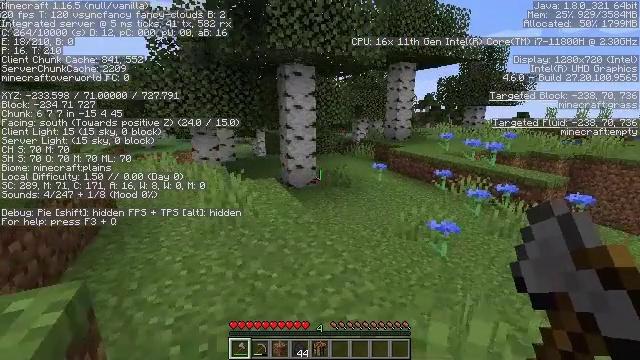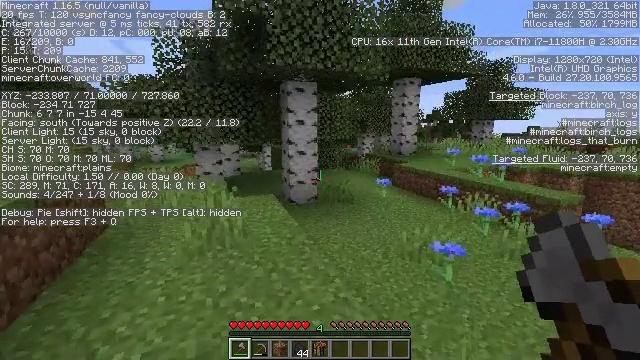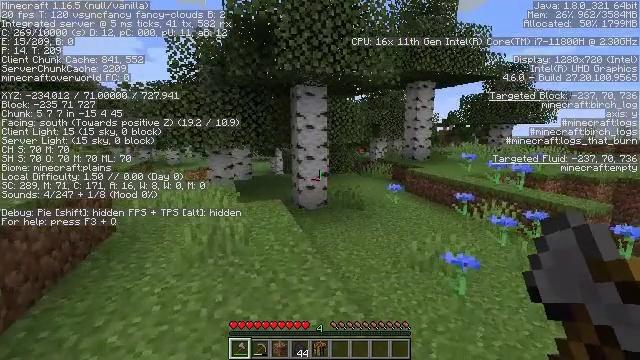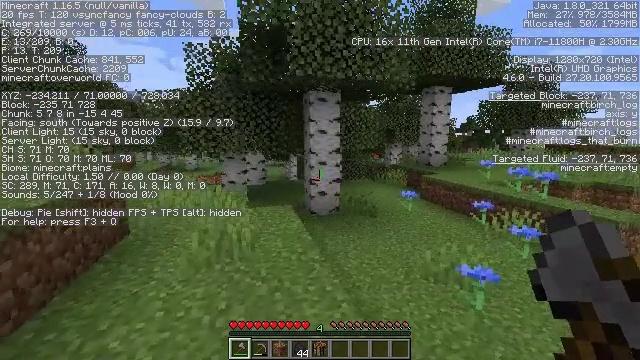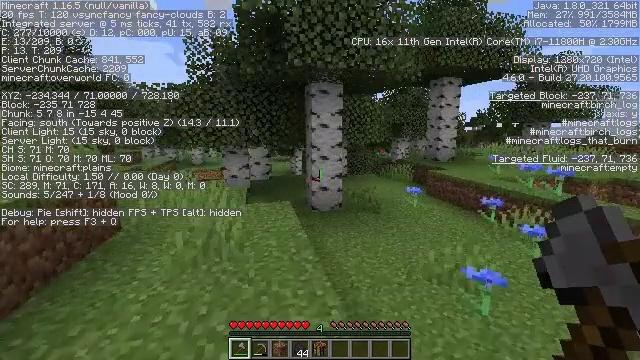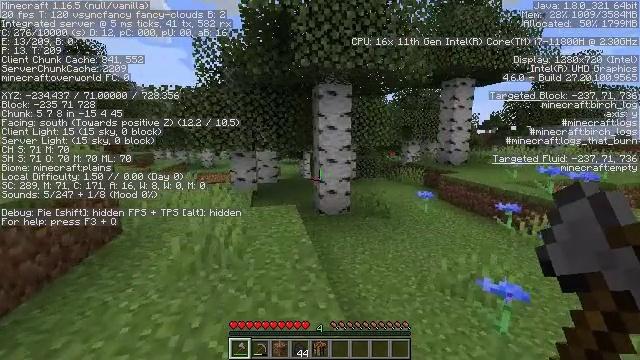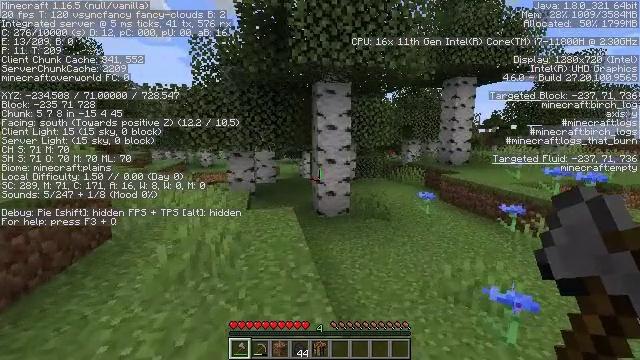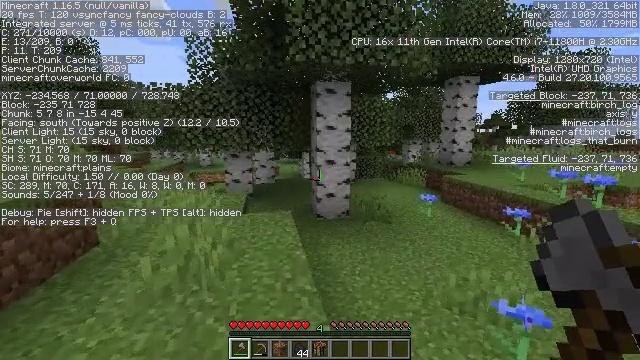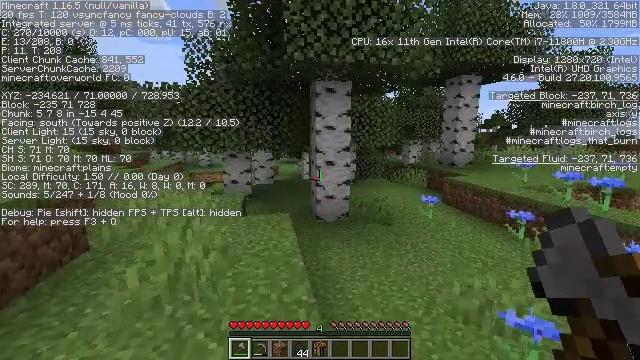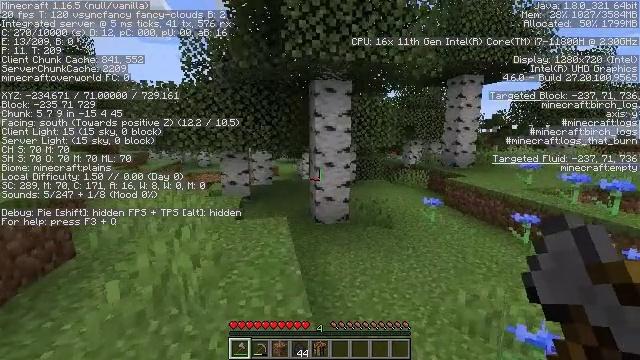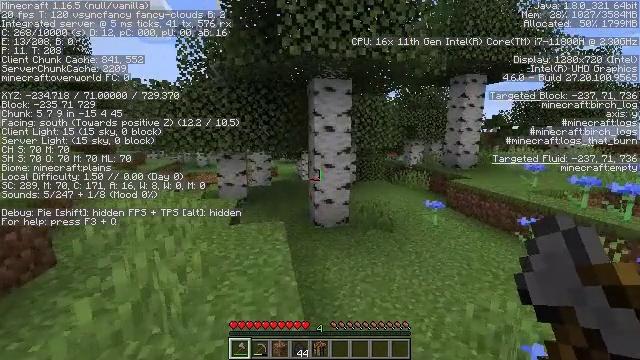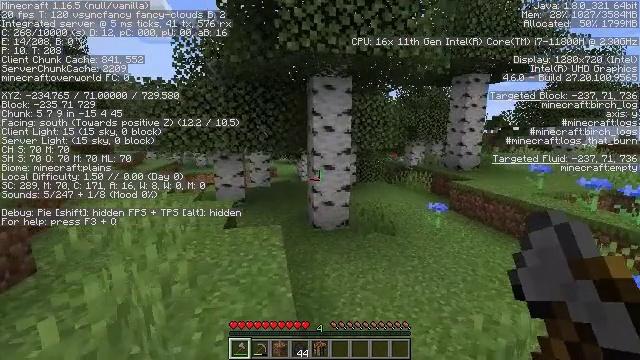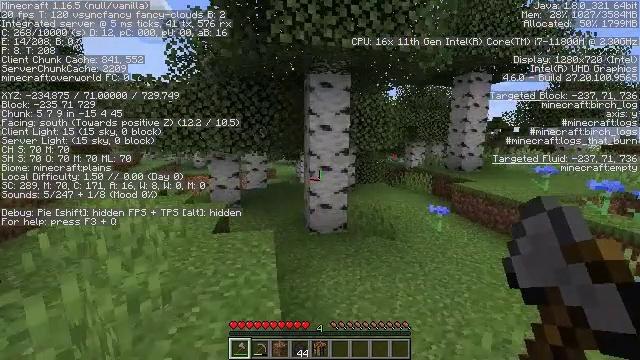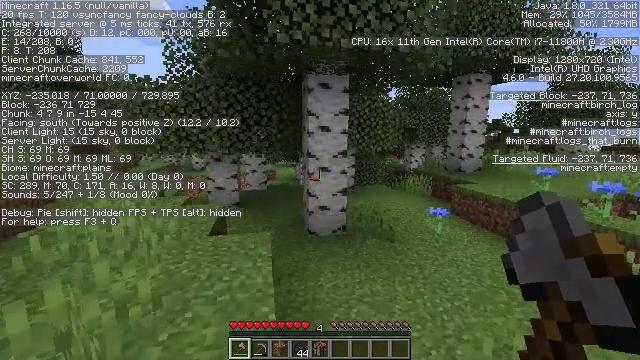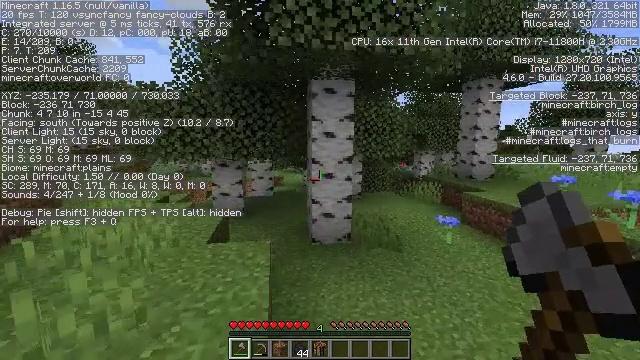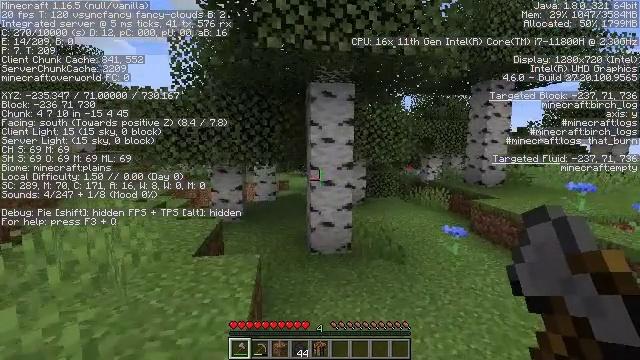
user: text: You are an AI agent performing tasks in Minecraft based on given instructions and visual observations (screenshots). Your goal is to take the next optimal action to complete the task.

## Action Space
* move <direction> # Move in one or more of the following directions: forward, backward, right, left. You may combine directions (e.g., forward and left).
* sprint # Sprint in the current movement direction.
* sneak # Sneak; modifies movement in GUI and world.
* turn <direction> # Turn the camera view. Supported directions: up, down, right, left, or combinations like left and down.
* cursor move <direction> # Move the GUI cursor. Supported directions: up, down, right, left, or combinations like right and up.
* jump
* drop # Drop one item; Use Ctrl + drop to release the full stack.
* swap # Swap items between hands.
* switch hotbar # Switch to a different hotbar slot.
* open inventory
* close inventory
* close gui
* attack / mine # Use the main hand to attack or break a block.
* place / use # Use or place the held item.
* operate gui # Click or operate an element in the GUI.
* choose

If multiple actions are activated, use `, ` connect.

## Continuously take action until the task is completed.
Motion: motion action
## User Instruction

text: Use your axe to get birch logs.
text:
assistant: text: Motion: move forward and move right, turn left and up
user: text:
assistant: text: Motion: move forward and move right, turn left
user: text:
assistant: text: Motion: move forward and move right, turn left and up
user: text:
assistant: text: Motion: move forward, turn left and down
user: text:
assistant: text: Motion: move forward, turn left
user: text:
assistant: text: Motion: move forward
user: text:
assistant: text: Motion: move forward
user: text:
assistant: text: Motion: move forward
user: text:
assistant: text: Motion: move forward
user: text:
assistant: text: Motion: move forward
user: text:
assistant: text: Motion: move forward
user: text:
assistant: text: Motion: move forward and move right
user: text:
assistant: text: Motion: move forward and move right
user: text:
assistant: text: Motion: move forward and move right, turn left and up
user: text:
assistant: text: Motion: move forward and move right, turn left
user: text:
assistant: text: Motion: move forward and move right
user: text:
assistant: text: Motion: move forward and move right
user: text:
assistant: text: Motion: move forward and move right, turn left and down
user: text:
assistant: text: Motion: move forward and move right, turn left and down
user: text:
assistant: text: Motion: move forward
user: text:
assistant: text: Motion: move forward
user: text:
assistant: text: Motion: move forward
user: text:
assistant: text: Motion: move forward
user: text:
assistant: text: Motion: move forward
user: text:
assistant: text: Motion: move forward, turn left and down
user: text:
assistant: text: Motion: move forward, turn left
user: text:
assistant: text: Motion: move forward, turn down
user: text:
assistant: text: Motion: move forward, turn down
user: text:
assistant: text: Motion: move forward
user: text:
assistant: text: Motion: move forward, turn down